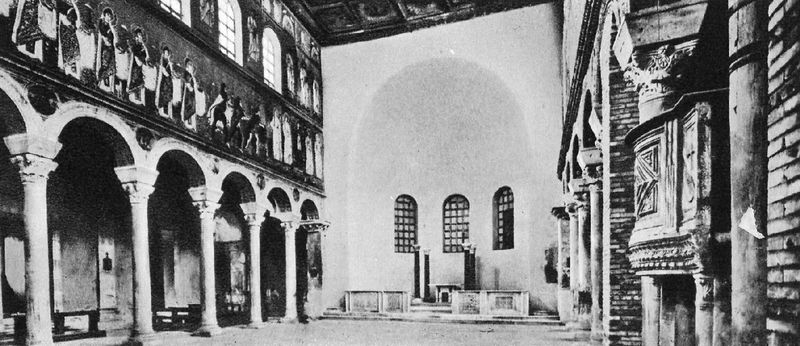
Titel: Ravenna, Sant’Apollinare Nuovo
Standort: Ravenna, Sant’Apollinare Nuovo (EU - I - Emilia-Romagna)
Schlagwörter: fenster, licht, raum, säule, säulen, gebäude, haus, architektur, steine, innenraum, kirche, bilder, bogen, kuppel, wandgemälde, stufen, halle, foto, fotografie, bögen, fugen, nische, gewölbe, schwarz-weiß, altar, statuen, kanzel, kapelle, heilige, fresko, fesnter, basilika, bogenfenster, yolo